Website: macys
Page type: customer-info-address
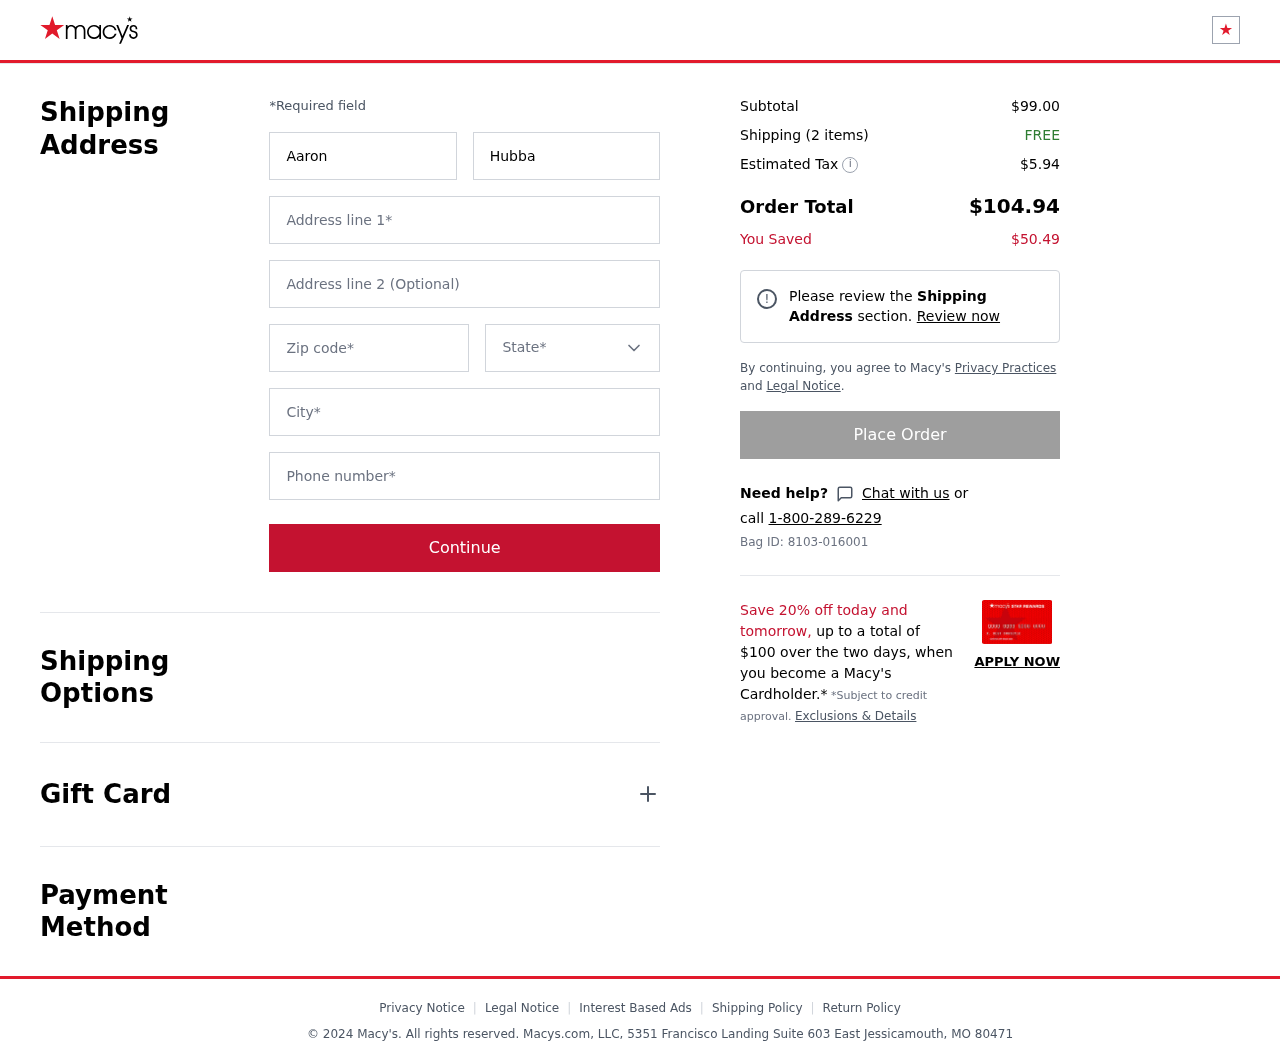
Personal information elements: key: PII_CITY
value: East Jessicamouth
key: PII_FIRSTNAME
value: Aaron
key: PII_LASTNAME
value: Hubbard
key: PII_PHONE
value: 9973529771
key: PII_POSTCODE
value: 80471
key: PII_STATE
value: Missouri
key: PII_STREET
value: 5351 Francisco Landing Suite 603
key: PII_STREET2
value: Suite 594
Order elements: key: ORDER_SUBTOTAL
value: $99.00
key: ORDER_NUM_ITEMS
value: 2
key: ORDER_SHIPPING_COST
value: FREE
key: ORDER_TAX
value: $5.94
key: ORDER_TOTAL
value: $104.94
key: ORDER_SAVINGS
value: $50.49
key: ORDER_BAG_ID
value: Bag ID: 8103-016001